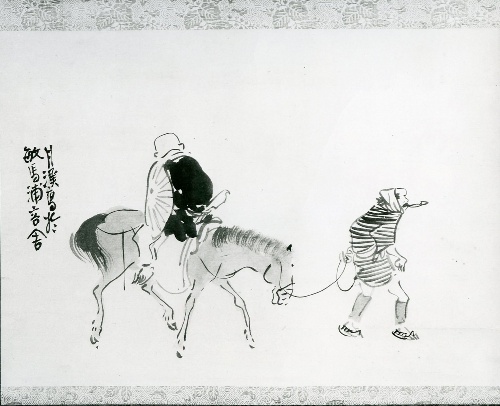
Title: 蓮生法師図|Monk Renshō Riding His Horse Backwards
Artist: Matsumura Goshun
Artist bio: Japanese, 1752–1811
Date: after 1782, ca. 1784
Object type: Hanging scroll
Classification: Paintings
Medium: Hanging scroll; ink on paper
Culture: Japan
Period: Edo period (1615–1868)
Dimensions: Image: 15 1/16 × 21 11/16 in. (38.3 × 55.1 cm)
Overall with mounting: 48 11/16 × 22 7/16 in. (123.7 × 57 cm)
Overall with knobs: 48 11/16 × 24 5/16 in. (123.7 × 61.8 cm)
Department: Asian Art
Credit line: The Howard Mansfield Collection, Purchase, Rogers Fund, 1936
Accession year: 1936
Repository: Metropolitan Museum of Art, New York, NY
Tags: Monks|Men|Horses